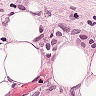
Metastatic tissue present: yes